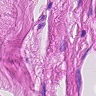
Metastatic tissue present: no